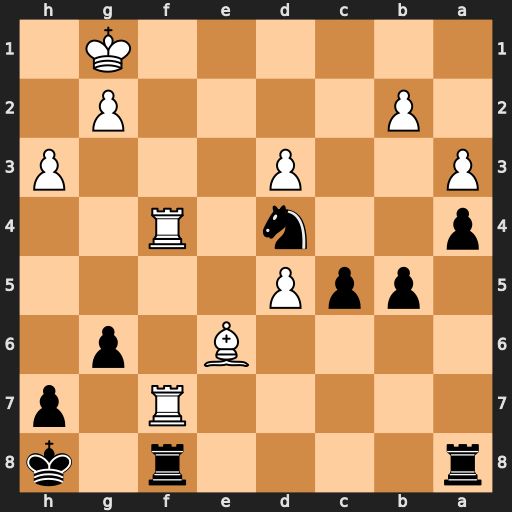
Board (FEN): r4r1k/5R1p/4B1p1/1ppP4/p2n1R2/P2P3P/1P4P1/6K1
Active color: b
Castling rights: -
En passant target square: -
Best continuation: Ne2+ Kh2 Nxf4